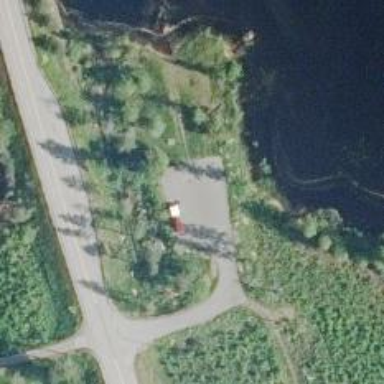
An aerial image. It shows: Rest area on the road.